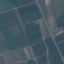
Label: PermanentCrop